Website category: jobs
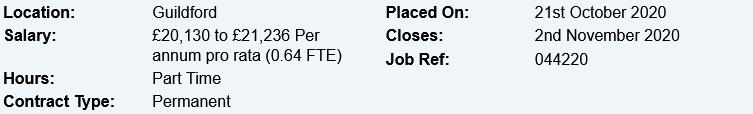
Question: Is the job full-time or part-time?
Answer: Part Time

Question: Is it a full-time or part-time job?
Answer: Part Time

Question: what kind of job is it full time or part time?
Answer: Part Time

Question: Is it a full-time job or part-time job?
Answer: Part Time

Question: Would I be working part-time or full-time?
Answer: Part Time

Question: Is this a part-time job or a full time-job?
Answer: Part Time

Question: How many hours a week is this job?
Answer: Part Time

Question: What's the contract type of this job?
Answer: Permanent

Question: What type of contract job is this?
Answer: Permanent

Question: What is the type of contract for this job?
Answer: Permanent

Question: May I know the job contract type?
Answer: Permanent

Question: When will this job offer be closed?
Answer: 2nd November 2020

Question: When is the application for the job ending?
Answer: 2nd November 2020

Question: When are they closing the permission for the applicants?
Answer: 2nd November 2020

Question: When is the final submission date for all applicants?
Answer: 2nd November 2020

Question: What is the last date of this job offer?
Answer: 2nd November 2020

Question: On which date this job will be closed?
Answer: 2nd November 2020

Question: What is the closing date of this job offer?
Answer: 2nd November 2020

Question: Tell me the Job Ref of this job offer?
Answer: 044220

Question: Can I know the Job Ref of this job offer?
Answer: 044220

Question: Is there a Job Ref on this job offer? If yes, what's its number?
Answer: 044220

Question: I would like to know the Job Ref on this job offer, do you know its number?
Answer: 044220

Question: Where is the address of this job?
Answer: Guildford

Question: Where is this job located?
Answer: Guildford

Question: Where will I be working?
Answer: Guildford

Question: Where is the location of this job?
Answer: Guildford

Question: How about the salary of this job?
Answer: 20,130 to 21,236 Per annum pro rata (0.64 FTE)

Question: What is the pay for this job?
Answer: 20,130 to 21,236 Per annum pro rata (0.64 FTE)

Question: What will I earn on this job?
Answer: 20,130 to 21,236 Per annum pro rata (0.64 FTE)

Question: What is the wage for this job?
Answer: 20,130 to 21,236 Per annum pro rata (0.64 FTE)

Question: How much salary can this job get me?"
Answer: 20,130 to 21,236 Per annum pro rata (0.64 FTE)

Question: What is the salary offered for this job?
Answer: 20,130 to 21,236 Per annum pro rata (0.64 FTE)

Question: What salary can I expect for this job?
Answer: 20,130 to 21,236 Per annum pro rata (0.64 FTE)

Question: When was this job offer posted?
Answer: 21st October 2020

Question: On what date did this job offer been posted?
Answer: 21st October 2020